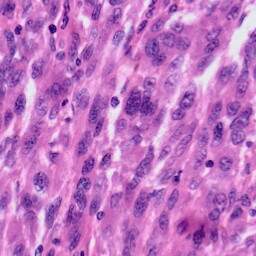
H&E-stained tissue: Skin